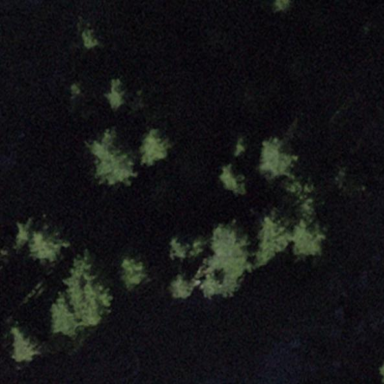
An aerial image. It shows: Forest area.